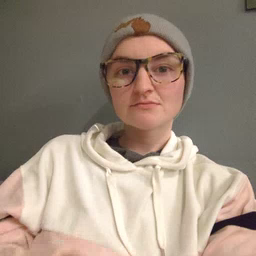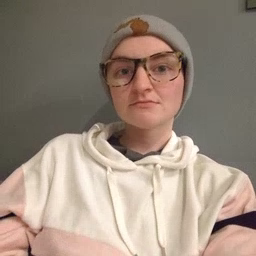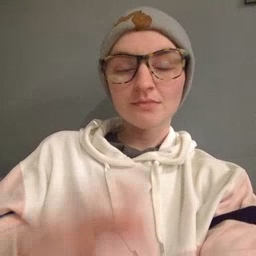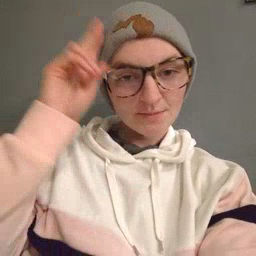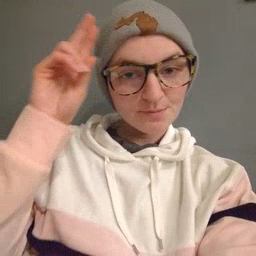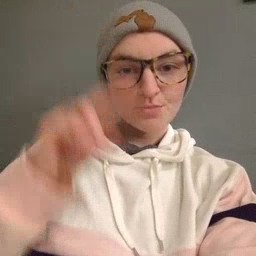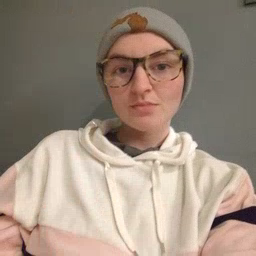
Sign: uncle